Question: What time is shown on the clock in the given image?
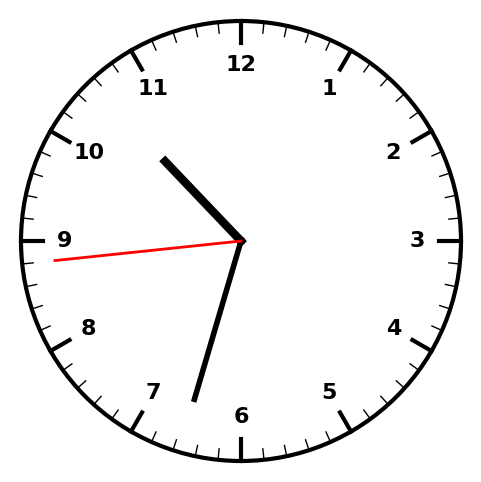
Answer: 10:32:44